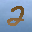
Label: 2